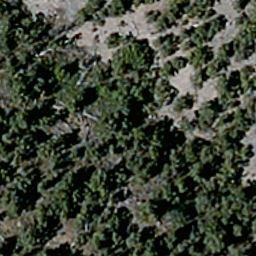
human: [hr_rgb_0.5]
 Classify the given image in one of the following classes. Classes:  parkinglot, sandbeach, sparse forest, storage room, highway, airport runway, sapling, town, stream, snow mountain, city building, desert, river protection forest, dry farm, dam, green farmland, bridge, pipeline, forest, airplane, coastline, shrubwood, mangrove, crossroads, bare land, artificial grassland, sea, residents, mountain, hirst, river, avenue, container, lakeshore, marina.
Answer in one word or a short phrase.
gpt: sparse forest